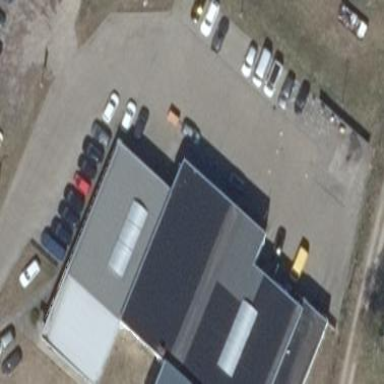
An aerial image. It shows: Car shop building.